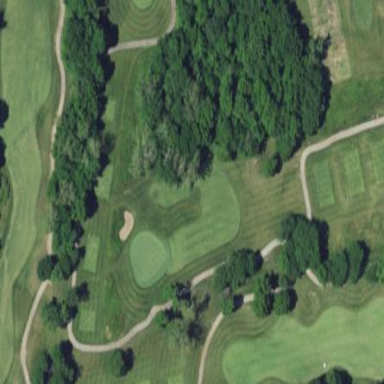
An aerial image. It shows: Grassy area designated as golf fairway.